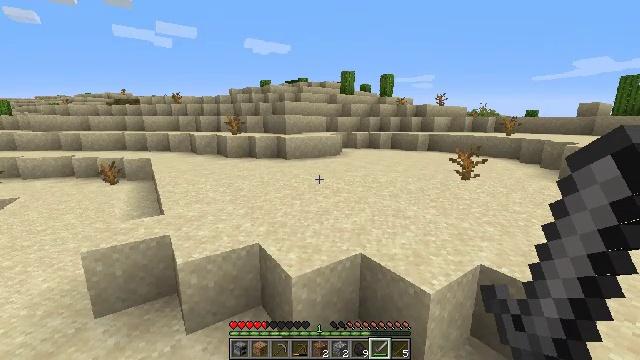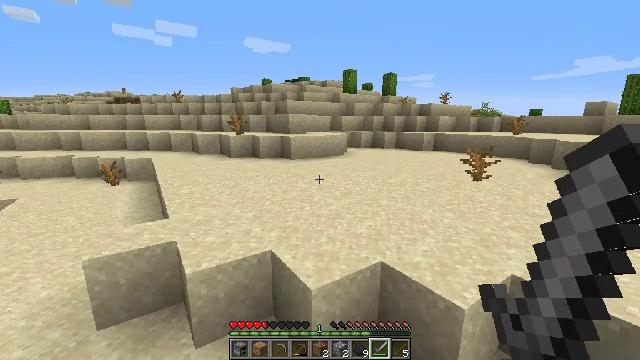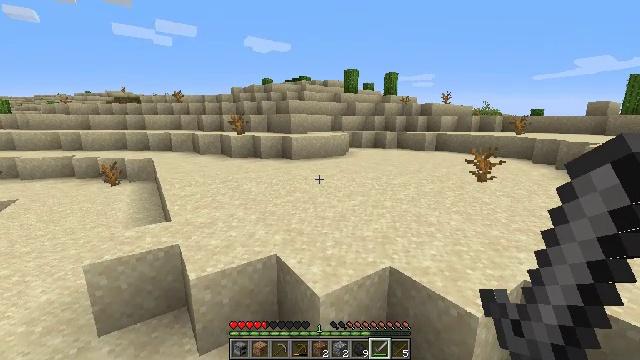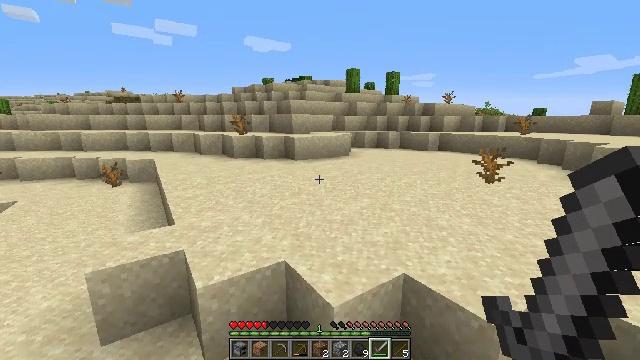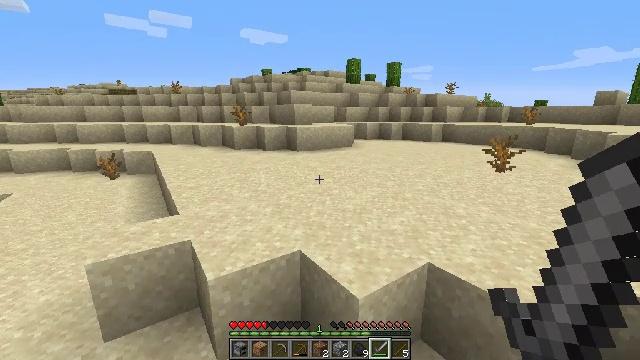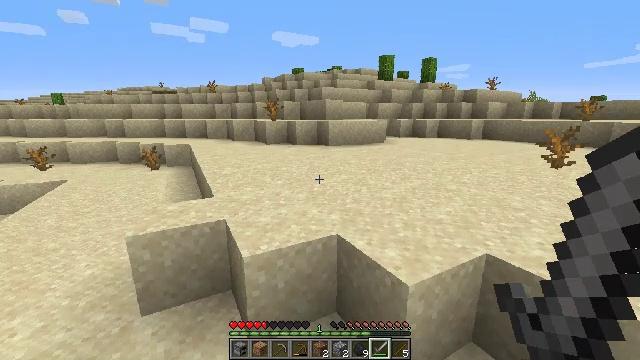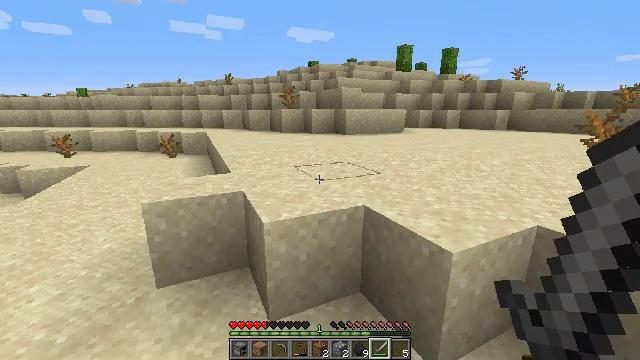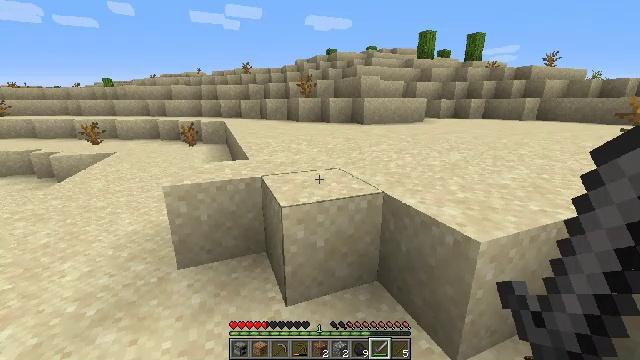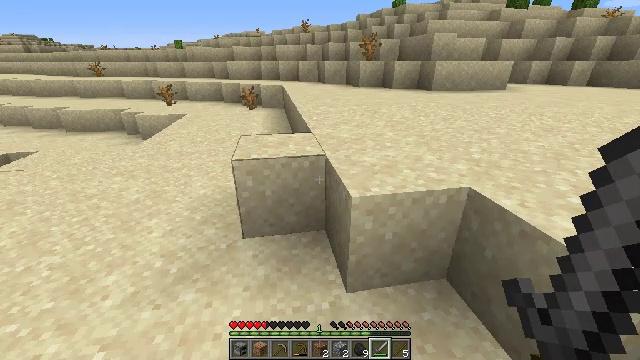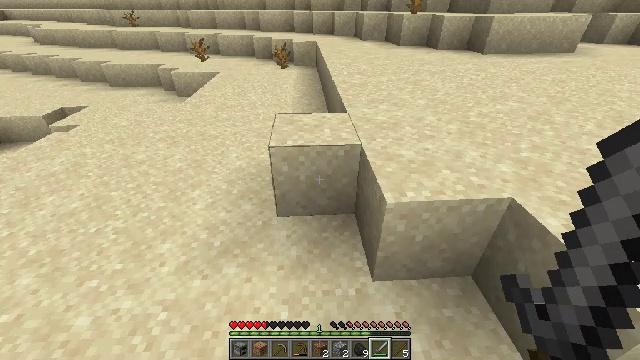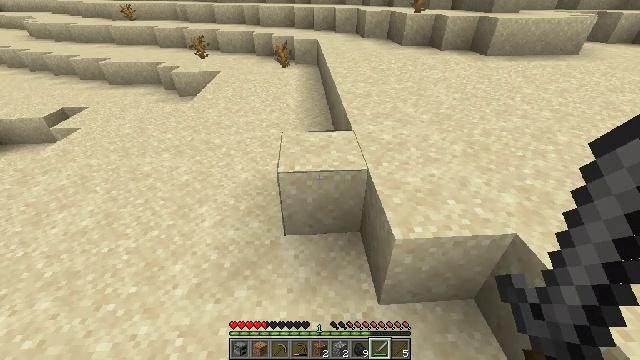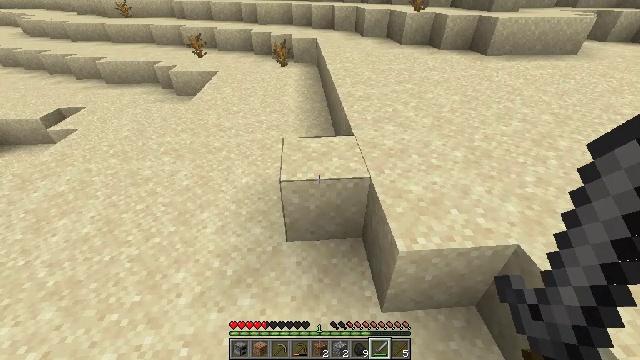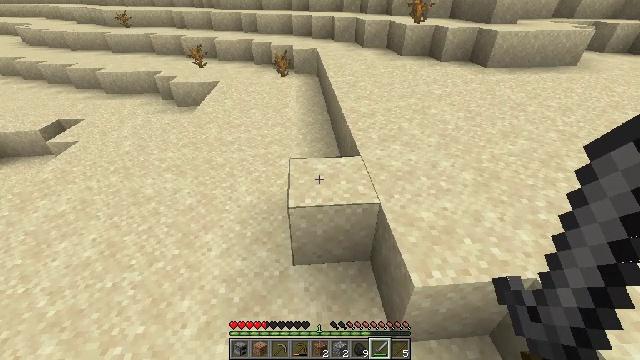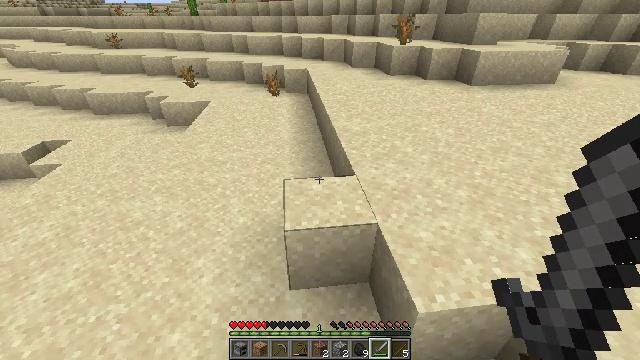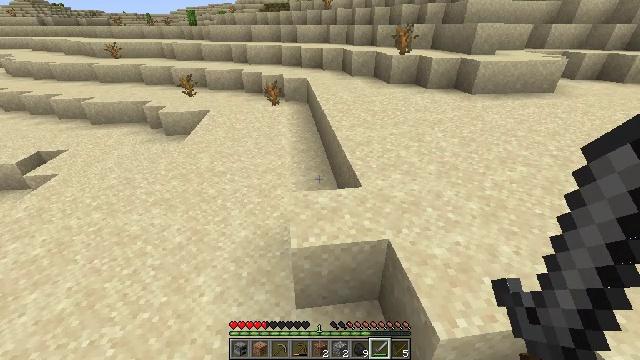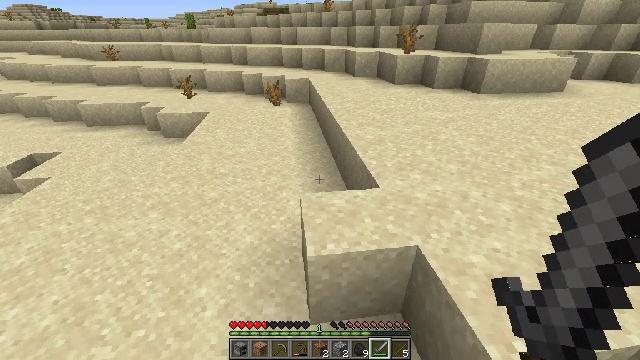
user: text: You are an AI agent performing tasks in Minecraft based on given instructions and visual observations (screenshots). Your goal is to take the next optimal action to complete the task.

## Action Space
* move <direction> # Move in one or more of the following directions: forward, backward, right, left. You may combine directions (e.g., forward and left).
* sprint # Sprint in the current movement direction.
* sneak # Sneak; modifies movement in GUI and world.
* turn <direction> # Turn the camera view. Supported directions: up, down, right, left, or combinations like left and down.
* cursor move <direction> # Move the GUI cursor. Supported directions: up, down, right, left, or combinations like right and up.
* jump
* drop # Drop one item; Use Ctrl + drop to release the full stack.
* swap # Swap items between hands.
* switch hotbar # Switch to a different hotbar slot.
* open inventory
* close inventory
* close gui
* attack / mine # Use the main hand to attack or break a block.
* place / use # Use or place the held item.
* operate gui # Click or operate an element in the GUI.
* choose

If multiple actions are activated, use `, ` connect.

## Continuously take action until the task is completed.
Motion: motion action
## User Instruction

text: Harvest the dead bush.
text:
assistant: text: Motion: move forward and move left
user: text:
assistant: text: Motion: move forward and move left
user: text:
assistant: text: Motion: move forward and move left
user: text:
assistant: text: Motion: move forward and move left, turn down
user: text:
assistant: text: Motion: move forward and move left, turn left, jump
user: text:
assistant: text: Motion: move forward and move left, turn left, jump
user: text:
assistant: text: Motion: move forward and move left, turn left and down, jump
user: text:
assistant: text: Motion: move forward and move left, turn left and down, jump
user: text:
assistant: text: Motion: move forward and move left, turn left and down, jump
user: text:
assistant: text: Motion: move forward and move left, turn down, jump
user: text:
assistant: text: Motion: move forward and move left, jump
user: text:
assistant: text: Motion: move forward and move left, turn up, jump
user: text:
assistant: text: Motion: move forward and move left, turn right and up, jump
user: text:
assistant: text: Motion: move forward and move left, turn up, jump
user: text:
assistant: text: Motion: move forward and move left, jump
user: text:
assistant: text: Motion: move forward and move left, jump
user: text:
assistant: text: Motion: move forward and move left, jump
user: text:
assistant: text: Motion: move forward and move left, jump
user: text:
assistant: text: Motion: move forward and move left, jump
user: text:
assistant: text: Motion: move forward and move left, jump
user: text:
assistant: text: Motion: move forward and move left, jump
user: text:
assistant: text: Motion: move forward and move left, jump
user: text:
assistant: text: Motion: move forward and move right, jump
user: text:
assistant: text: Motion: move forward and move right, jump
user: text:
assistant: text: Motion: move forward and move right, jump
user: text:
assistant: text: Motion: move forward and move right
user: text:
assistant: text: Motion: move forward and move right
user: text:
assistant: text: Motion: move forward and move right
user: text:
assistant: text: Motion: move forward and move right
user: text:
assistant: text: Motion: move forward and move right